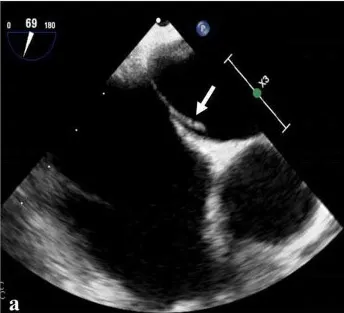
Cardiac Imaging in the Patient (A) Transoesophageal echocardiography showed that the patent foramen ovale was long tunnel-like (white arrow).
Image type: radiology (ultrasound)